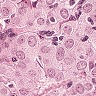
Metastatic tissue present: yes